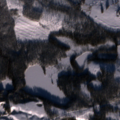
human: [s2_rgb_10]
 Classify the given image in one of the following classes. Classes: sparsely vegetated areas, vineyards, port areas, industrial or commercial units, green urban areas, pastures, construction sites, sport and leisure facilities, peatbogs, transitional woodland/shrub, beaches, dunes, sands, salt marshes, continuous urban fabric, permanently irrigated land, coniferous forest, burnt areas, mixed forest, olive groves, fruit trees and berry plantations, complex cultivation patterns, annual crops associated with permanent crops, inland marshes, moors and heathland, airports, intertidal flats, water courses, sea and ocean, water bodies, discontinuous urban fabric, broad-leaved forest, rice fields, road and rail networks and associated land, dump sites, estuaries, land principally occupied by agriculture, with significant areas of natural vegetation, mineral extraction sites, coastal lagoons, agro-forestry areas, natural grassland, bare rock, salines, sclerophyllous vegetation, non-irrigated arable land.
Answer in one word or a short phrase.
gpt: land principally occupied by agriculture, with significant areas of natural vegetation, coniferous forest